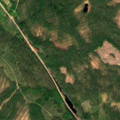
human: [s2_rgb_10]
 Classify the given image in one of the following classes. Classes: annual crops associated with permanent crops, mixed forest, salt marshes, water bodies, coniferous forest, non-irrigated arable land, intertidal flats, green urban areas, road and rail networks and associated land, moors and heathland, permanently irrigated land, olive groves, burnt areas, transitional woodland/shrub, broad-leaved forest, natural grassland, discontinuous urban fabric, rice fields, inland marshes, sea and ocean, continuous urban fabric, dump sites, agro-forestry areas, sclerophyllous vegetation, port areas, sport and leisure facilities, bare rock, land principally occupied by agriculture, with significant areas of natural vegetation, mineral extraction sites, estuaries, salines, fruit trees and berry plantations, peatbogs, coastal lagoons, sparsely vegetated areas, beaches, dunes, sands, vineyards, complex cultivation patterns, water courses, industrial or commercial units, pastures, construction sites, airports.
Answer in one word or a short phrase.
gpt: coniferous forest, transitional woodland/shrub